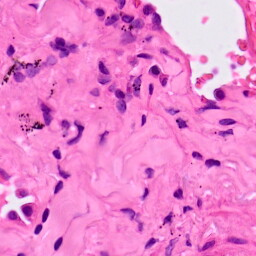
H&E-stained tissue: Lung